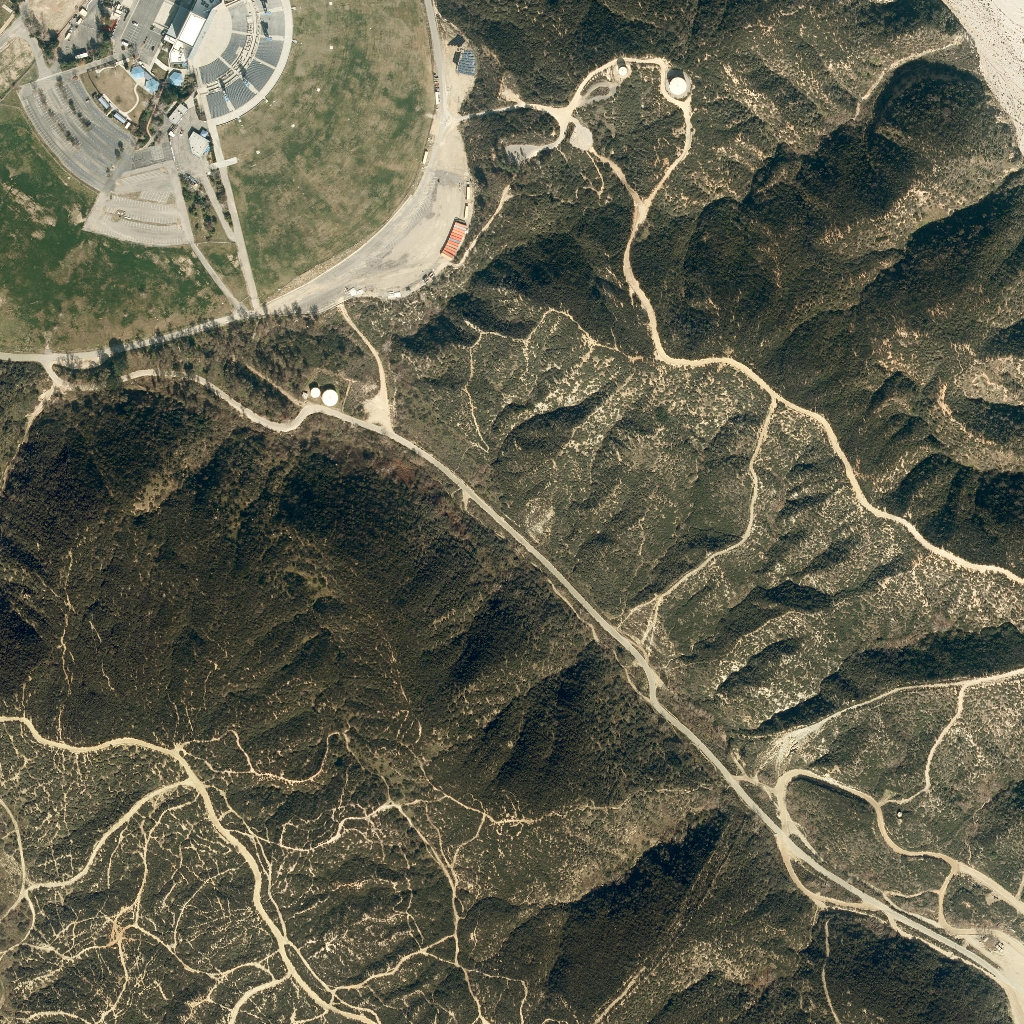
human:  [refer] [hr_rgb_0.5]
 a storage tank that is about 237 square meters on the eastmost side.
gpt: <box>[[65, 7, 67, 9, 0]]</box>